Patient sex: M
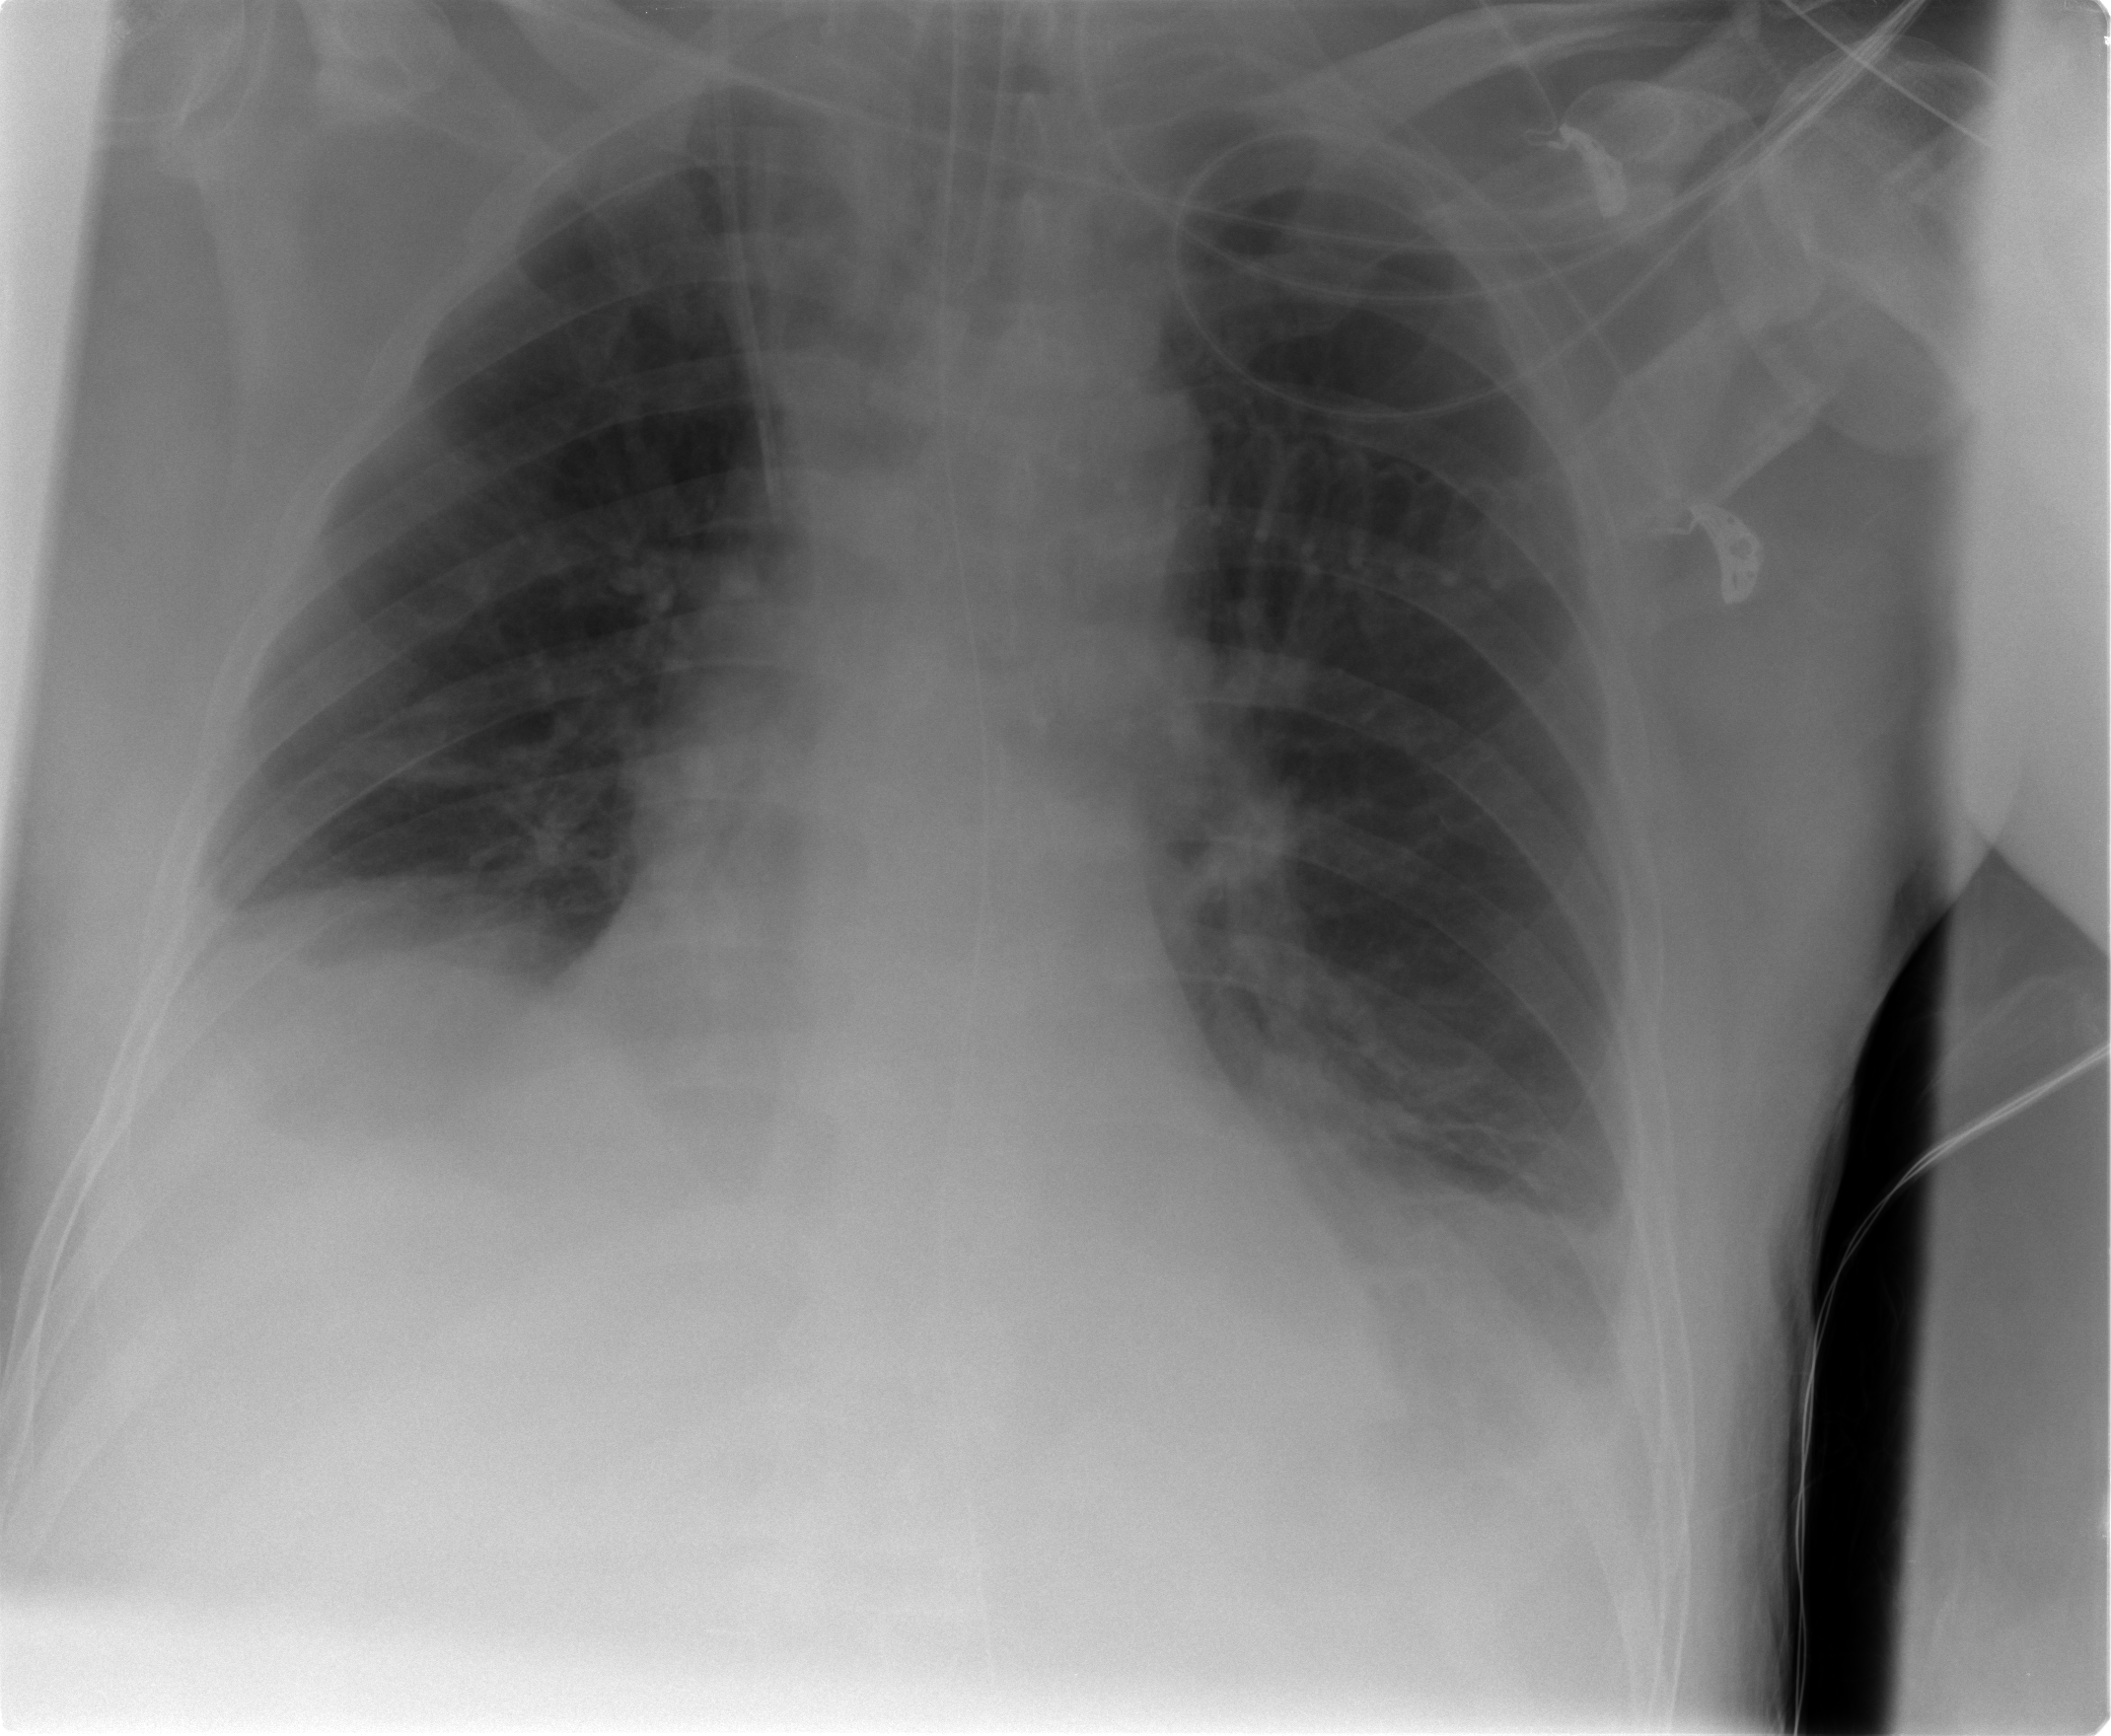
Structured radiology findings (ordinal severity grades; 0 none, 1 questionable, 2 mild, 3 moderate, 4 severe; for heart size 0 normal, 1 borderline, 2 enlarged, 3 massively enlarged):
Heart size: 0
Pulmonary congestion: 0
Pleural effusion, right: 2
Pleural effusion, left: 2
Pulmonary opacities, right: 0
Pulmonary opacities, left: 0
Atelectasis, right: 2
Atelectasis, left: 2